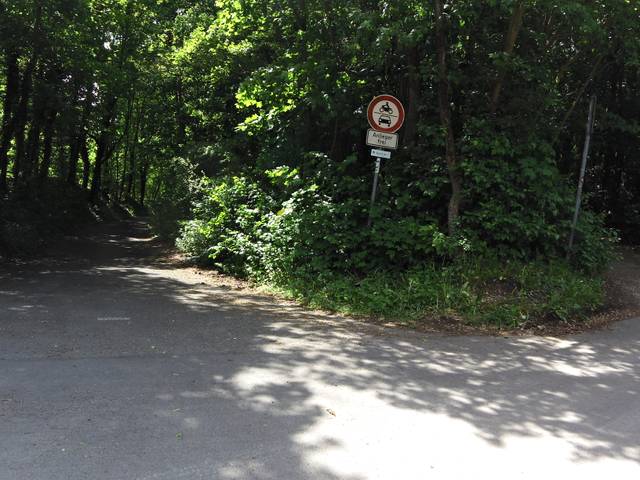
Region: Germany
Coordinates: 49.809, 9.932